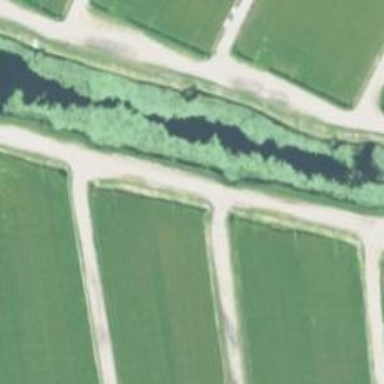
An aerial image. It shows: Canal.